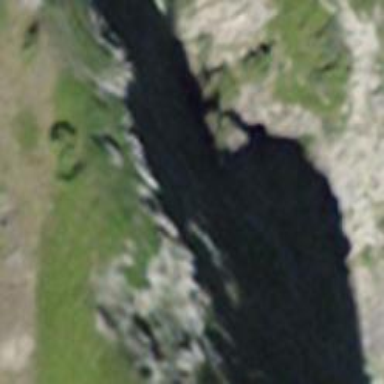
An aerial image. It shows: Cliff in nature.